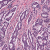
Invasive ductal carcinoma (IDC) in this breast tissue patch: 1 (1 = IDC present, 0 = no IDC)